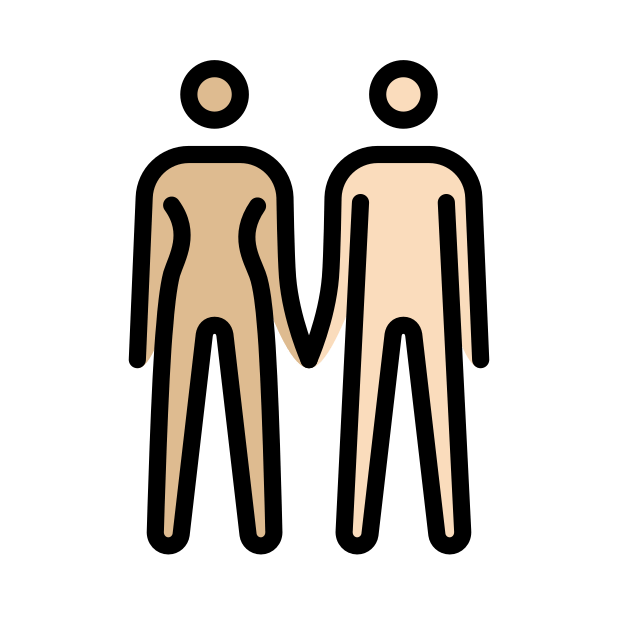
woman and man holding hands: medium-light skin tone, light skin tone